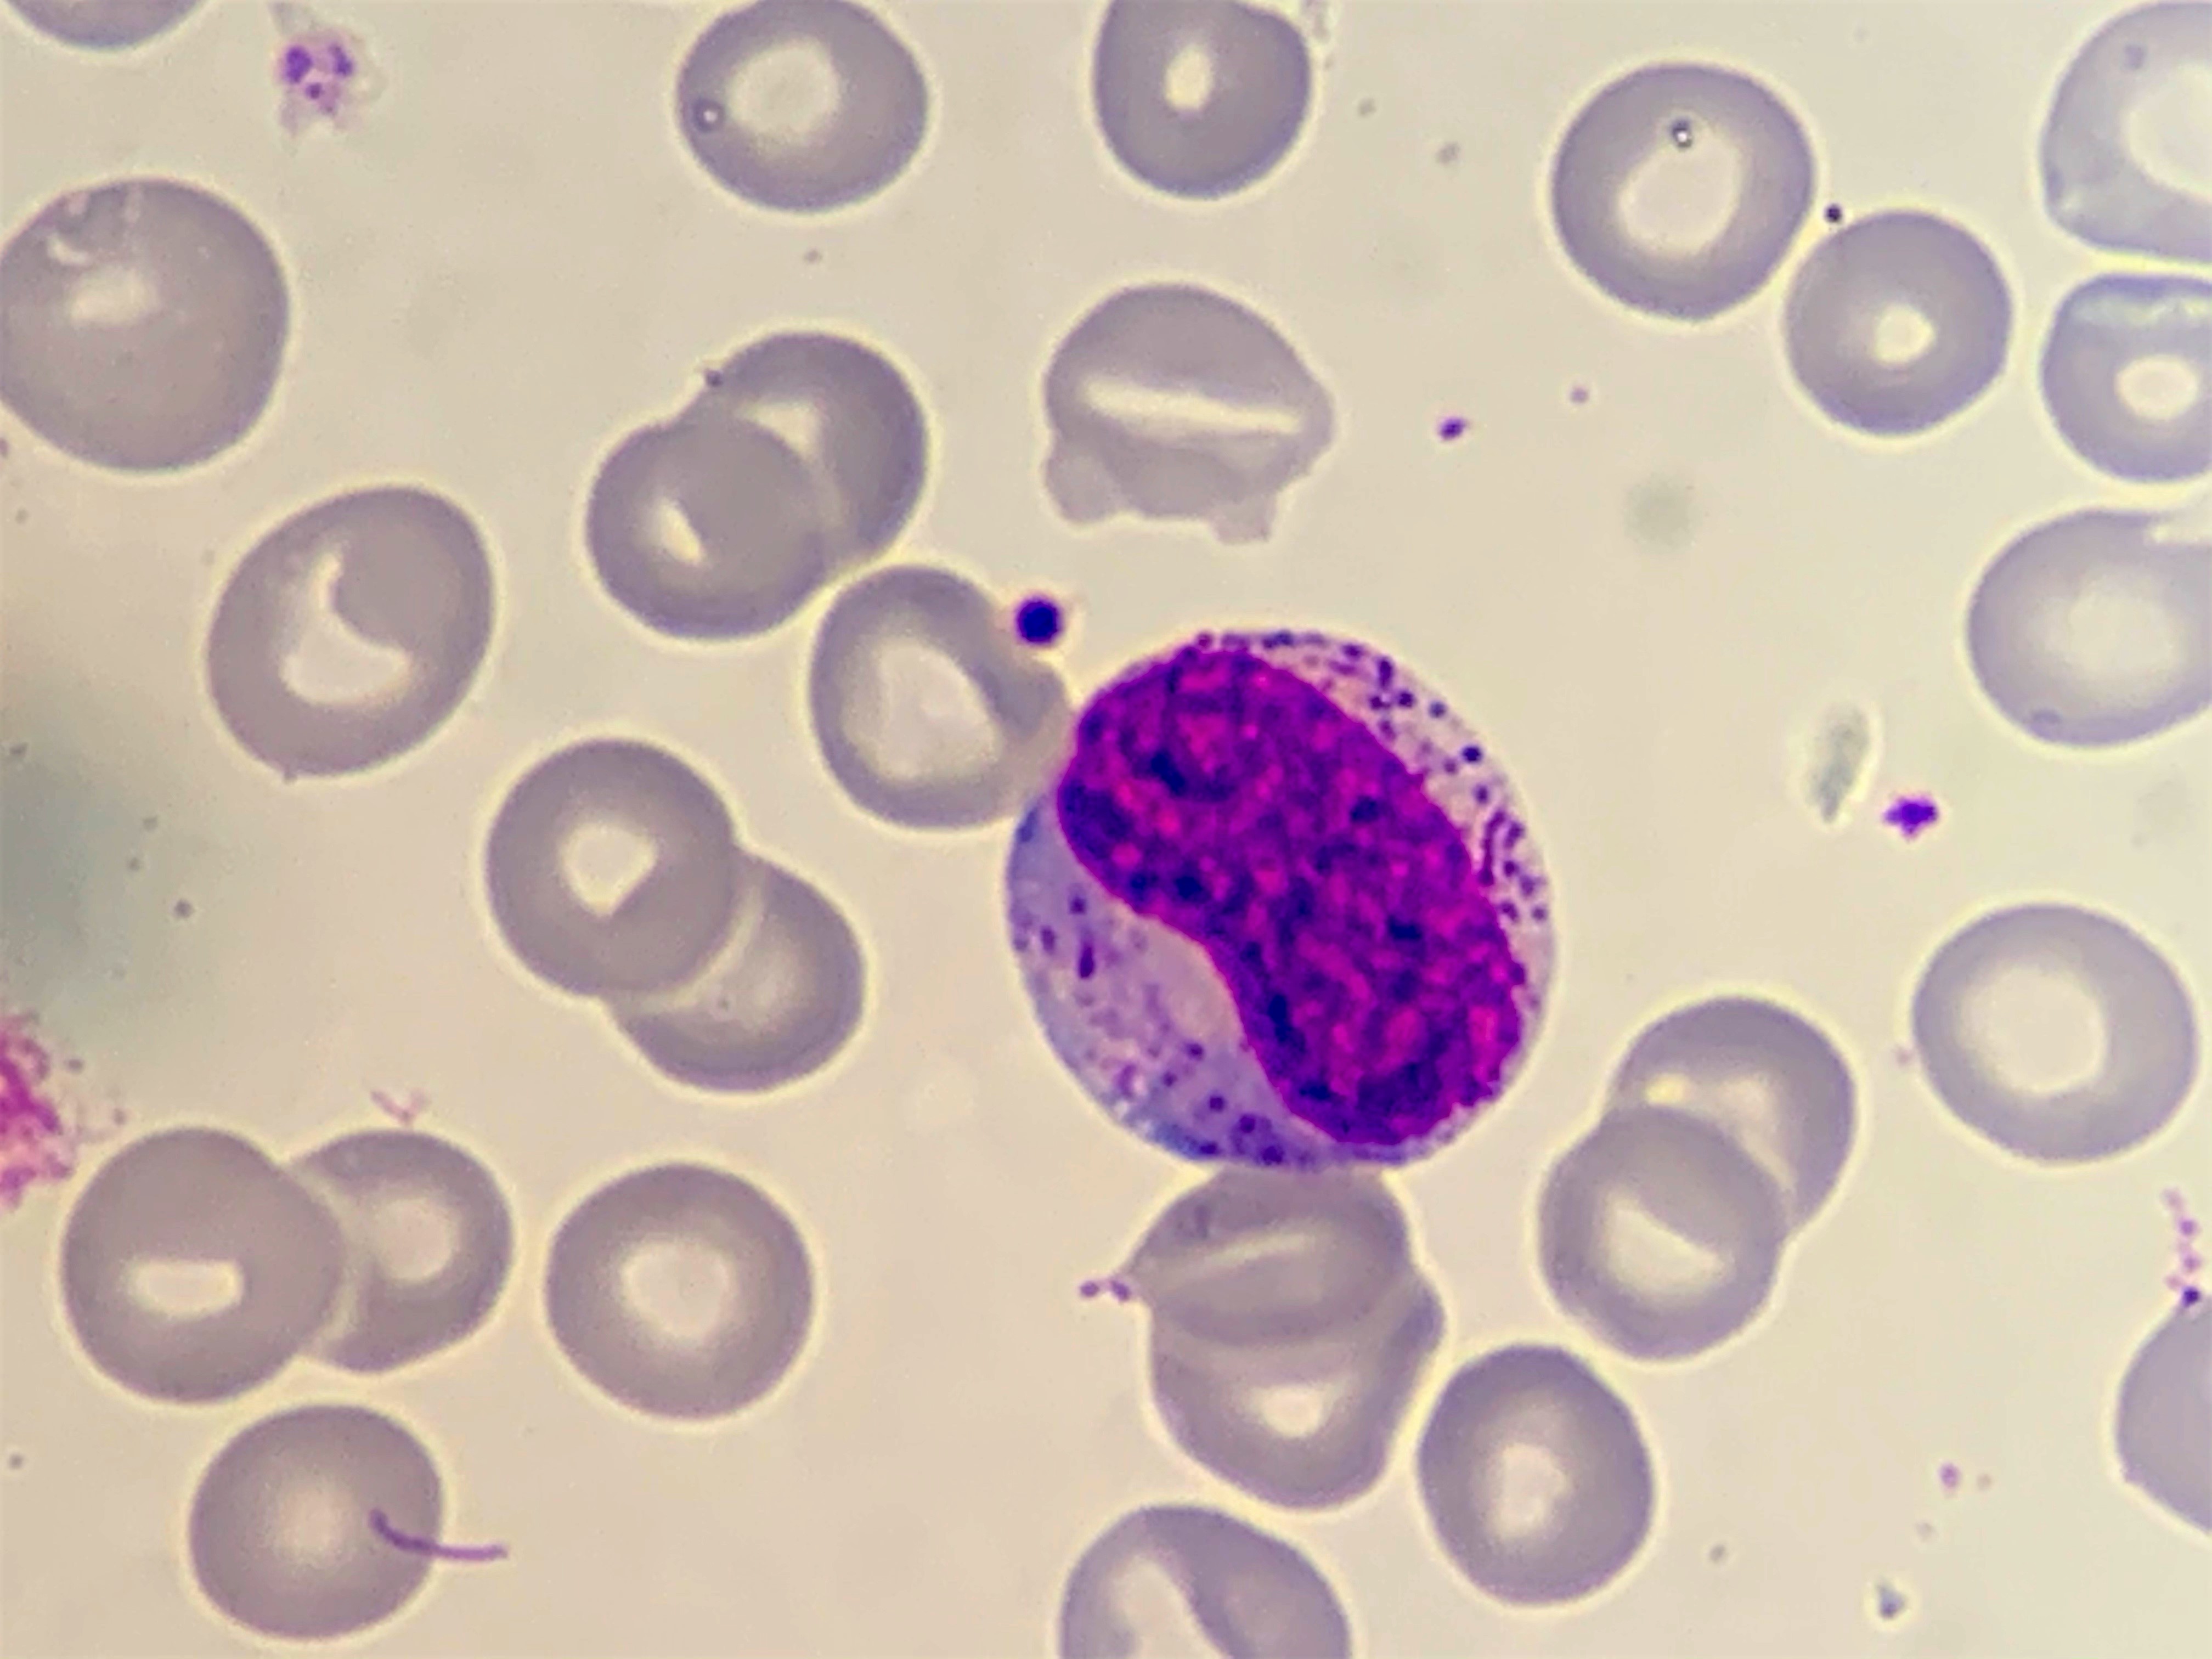
Cell type: METAMYELOCYTES